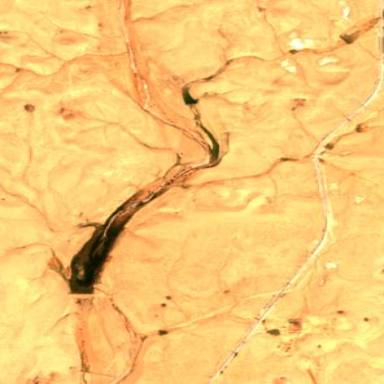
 often filled with water during the rainy season."